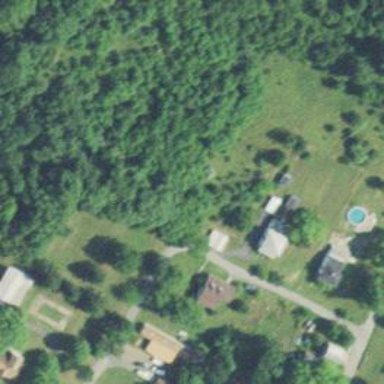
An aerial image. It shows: Driveway.